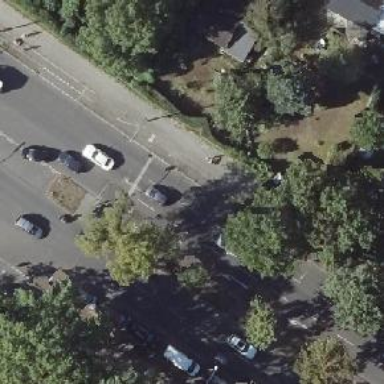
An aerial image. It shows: Secondary road with asphalt surface and parallel on-street parking lane on the right. There is cycle track on the right side of the road.